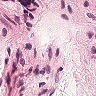
Metastatic tissue present: no